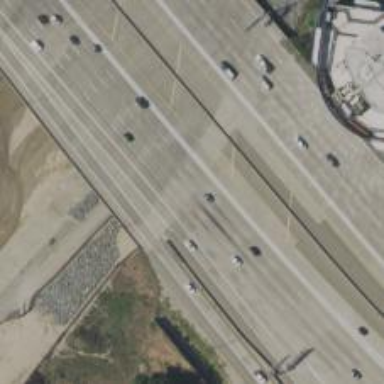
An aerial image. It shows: Motorway bridge.